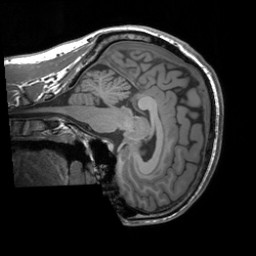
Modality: T1w
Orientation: sagittal
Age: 36
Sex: male
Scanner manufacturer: siemens
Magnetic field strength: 3 T
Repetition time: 1.9 s
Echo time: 0.00252 s